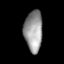
Tissue: lung
Cell type: Endothelial cells
Senescence score: 0.5938
Nuclear area (px): 733
Mean DAPI intensity: 151.153